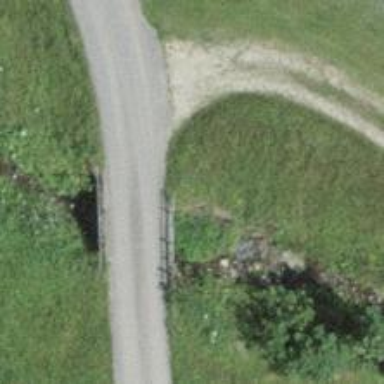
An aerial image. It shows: Bridge crossing over asphalt track with grade 1 track type.